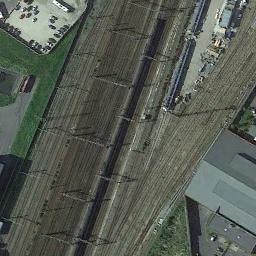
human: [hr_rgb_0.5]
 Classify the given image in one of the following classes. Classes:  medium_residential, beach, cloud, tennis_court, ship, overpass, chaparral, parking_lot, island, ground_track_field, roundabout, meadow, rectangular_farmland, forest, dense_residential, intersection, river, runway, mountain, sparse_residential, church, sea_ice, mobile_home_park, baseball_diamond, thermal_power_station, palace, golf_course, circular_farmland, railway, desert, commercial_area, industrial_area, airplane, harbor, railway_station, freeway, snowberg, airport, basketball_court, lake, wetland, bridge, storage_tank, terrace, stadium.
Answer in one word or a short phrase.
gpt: railway